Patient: sex F, age 58
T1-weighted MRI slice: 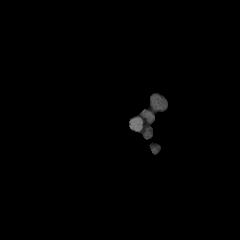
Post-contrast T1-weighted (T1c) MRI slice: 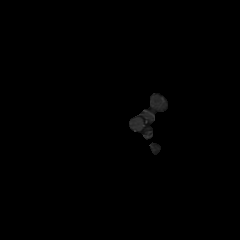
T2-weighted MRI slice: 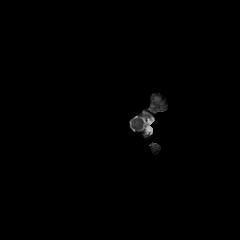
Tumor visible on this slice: no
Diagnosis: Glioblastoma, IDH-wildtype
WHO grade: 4